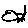
Label: cat